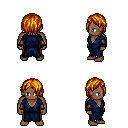
a pixel art fantasy rpg character, male body template, human, dark skin, blue robe, red pants, dark blonde bangs hairstyle, leather bracers, four views (front, back, left, right), 2x2 character sprite sheet, small pixel art, hard edges, no anti-aliasing